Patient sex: M
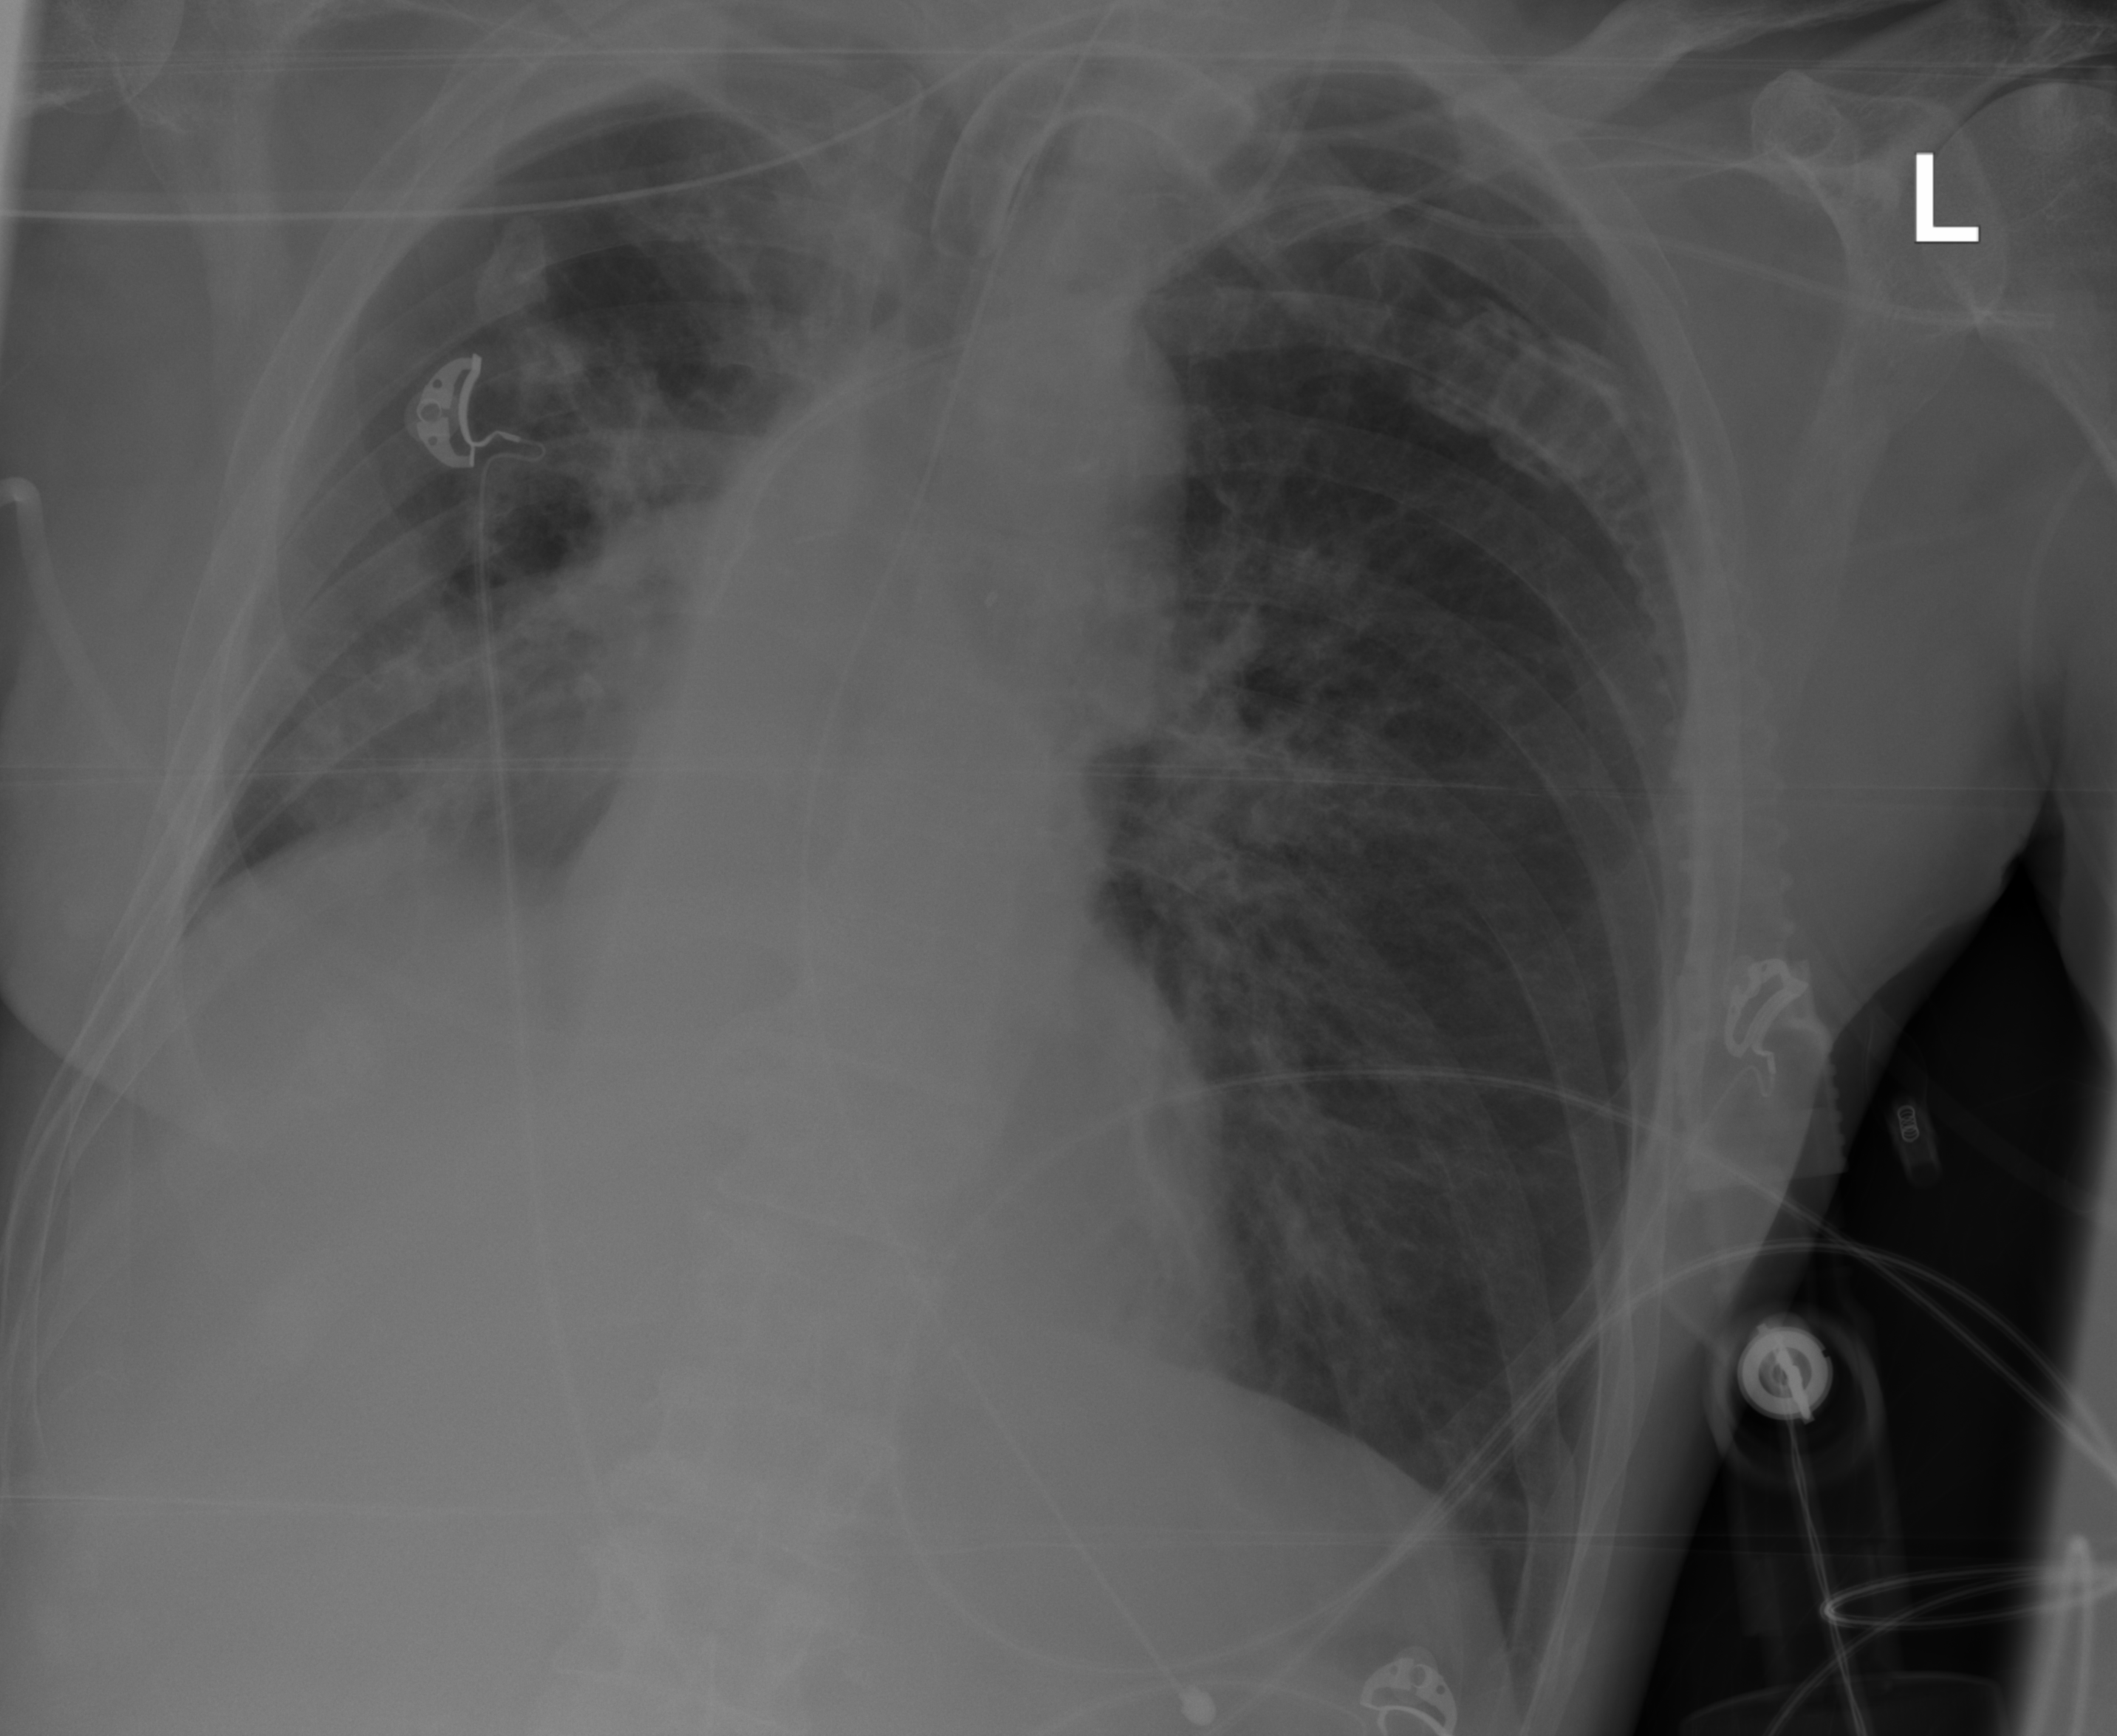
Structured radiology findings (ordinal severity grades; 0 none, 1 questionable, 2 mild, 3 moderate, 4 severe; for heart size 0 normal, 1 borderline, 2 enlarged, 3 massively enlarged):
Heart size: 0
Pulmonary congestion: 2
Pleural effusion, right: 2
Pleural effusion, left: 0
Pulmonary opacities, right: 2
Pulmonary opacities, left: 0
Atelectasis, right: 3
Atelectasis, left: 0